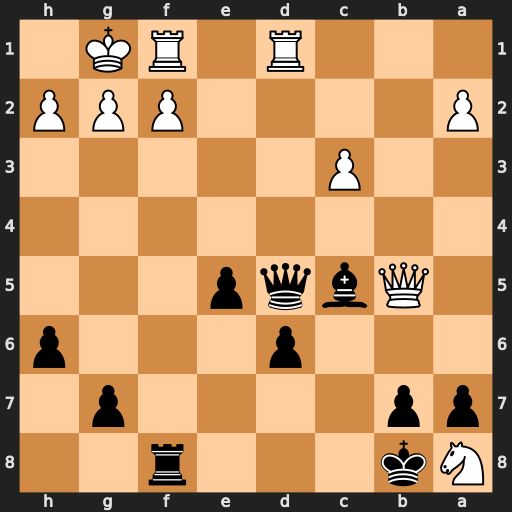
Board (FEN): Nk3r2/pp4p1/3p3p/1Qbqp3/8/2P5/P4PPP/3R1RK1
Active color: b
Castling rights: -
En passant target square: -
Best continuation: Bxf2+ Rxf2 Qxd1+ Qf1 Qxf1+